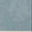
Piece: xx